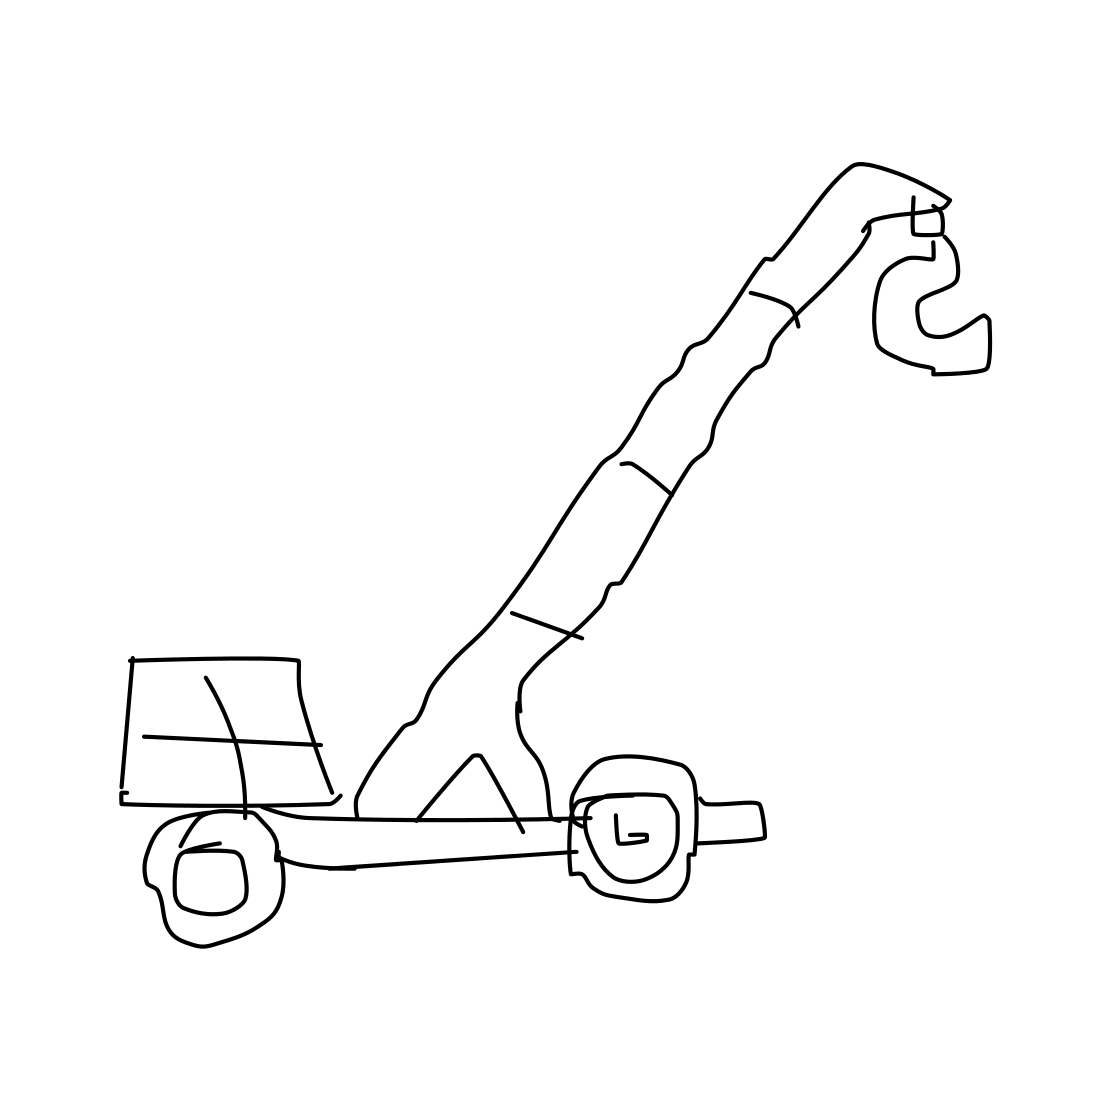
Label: crane (machine)